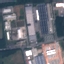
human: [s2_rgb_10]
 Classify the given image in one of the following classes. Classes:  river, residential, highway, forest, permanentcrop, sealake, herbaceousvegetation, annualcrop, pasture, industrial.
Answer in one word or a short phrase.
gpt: Industrial